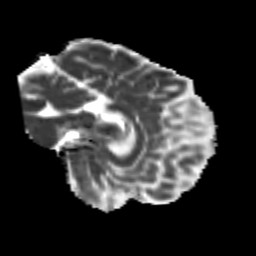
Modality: MD
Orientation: sagittal
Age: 24
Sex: male
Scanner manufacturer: siemens
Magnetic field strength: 3 T
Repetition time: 3.5 s
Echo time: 0.104 s